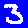
Digit: 3